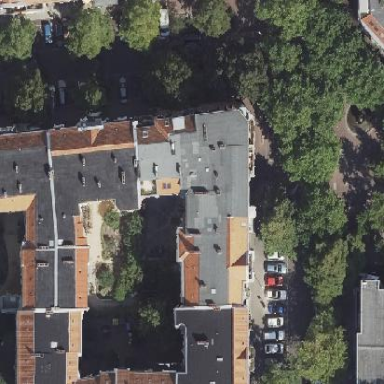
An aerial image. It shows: Building with apartments featuring roof made of roof tiles in double saltbox shape.